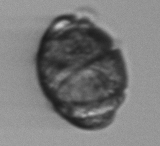
Label: Margalefidinium